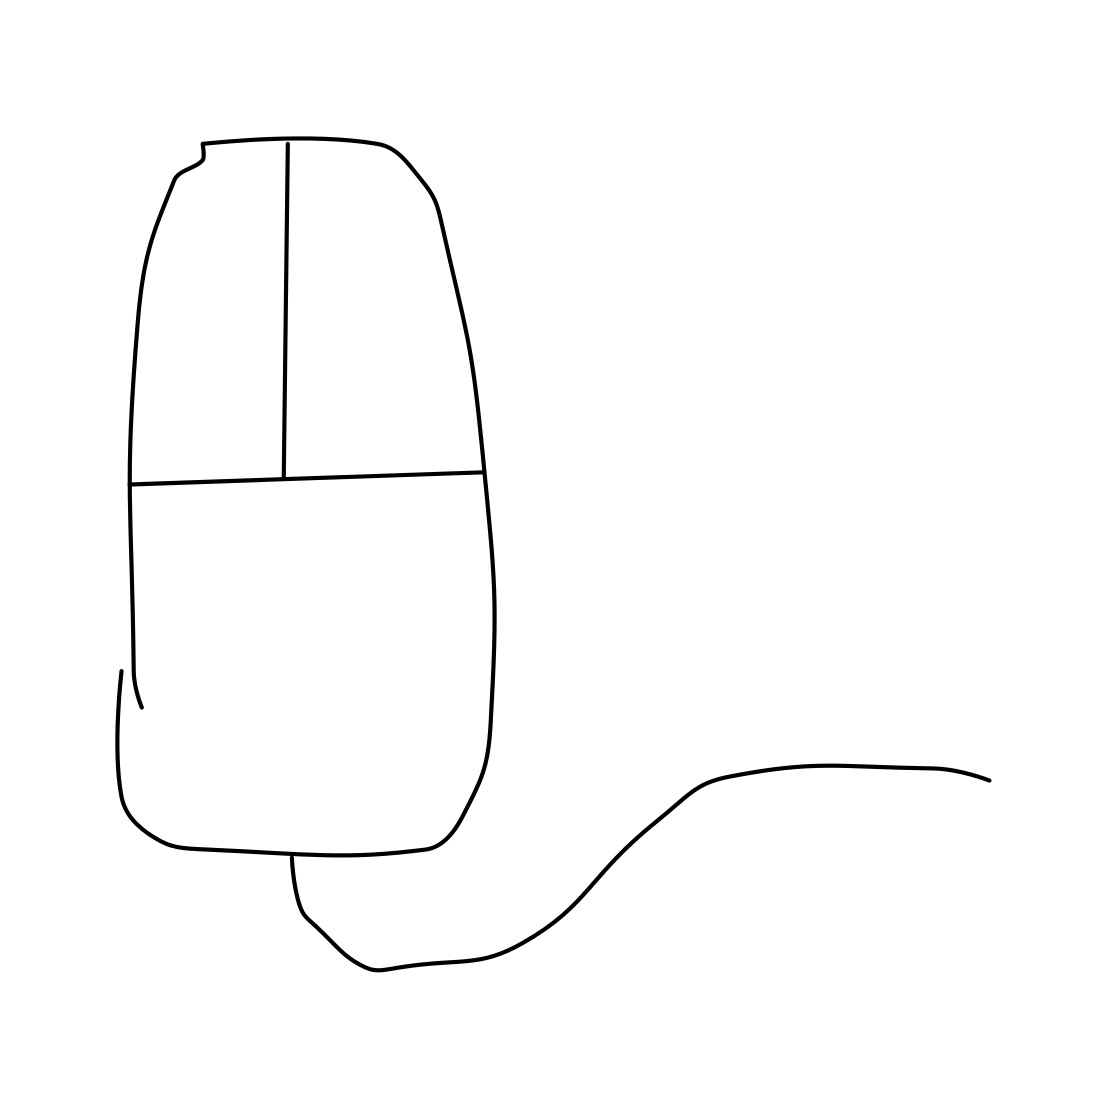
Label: computer-mouse